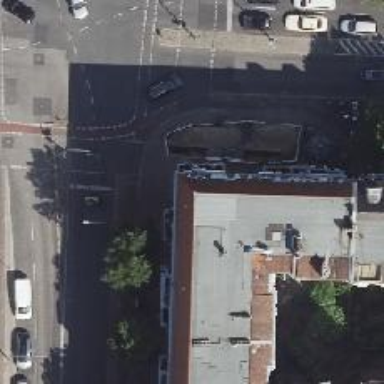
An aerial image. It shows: Pub.